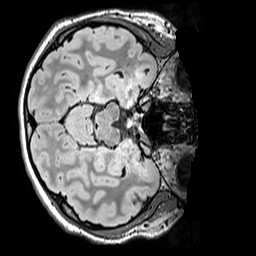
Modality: FLAIR
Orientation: axial
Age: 13
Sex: female
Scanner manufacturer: siemens
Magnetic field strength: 3 T
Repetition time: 5 s
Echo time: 0.388 s